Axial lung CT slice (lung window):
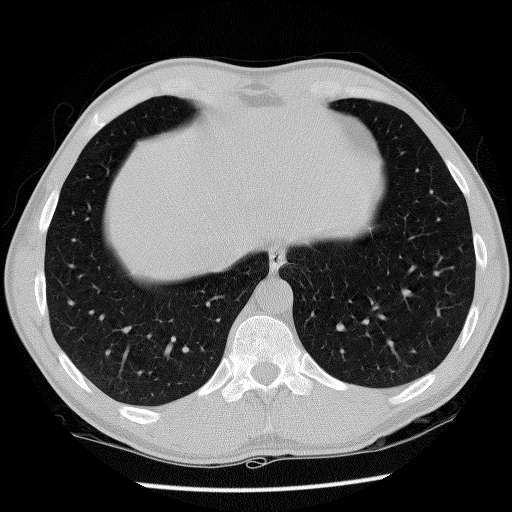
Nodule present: no